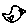
Label: bird